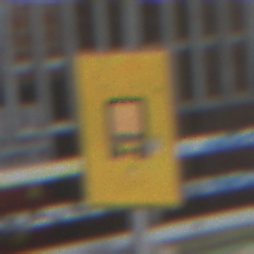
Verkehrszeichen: KennzeichnungspflichtigeFahrzeugeGefaehrlicheGueterOhnePfeilsymbol
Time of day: Midday
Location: Roofed (Special)
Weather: Overcast
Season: NotSpecified
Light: Natural